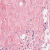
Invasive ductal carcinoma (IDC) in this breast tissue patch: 1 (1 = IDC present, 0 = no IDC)